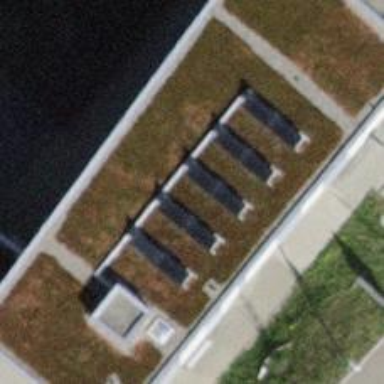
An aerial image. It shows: Solar photovoltaic panel generator.